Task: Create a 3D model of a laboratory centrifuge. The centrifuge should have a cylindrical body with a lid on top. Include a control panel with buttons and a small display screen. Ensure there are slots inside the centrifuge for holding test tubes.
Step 87:
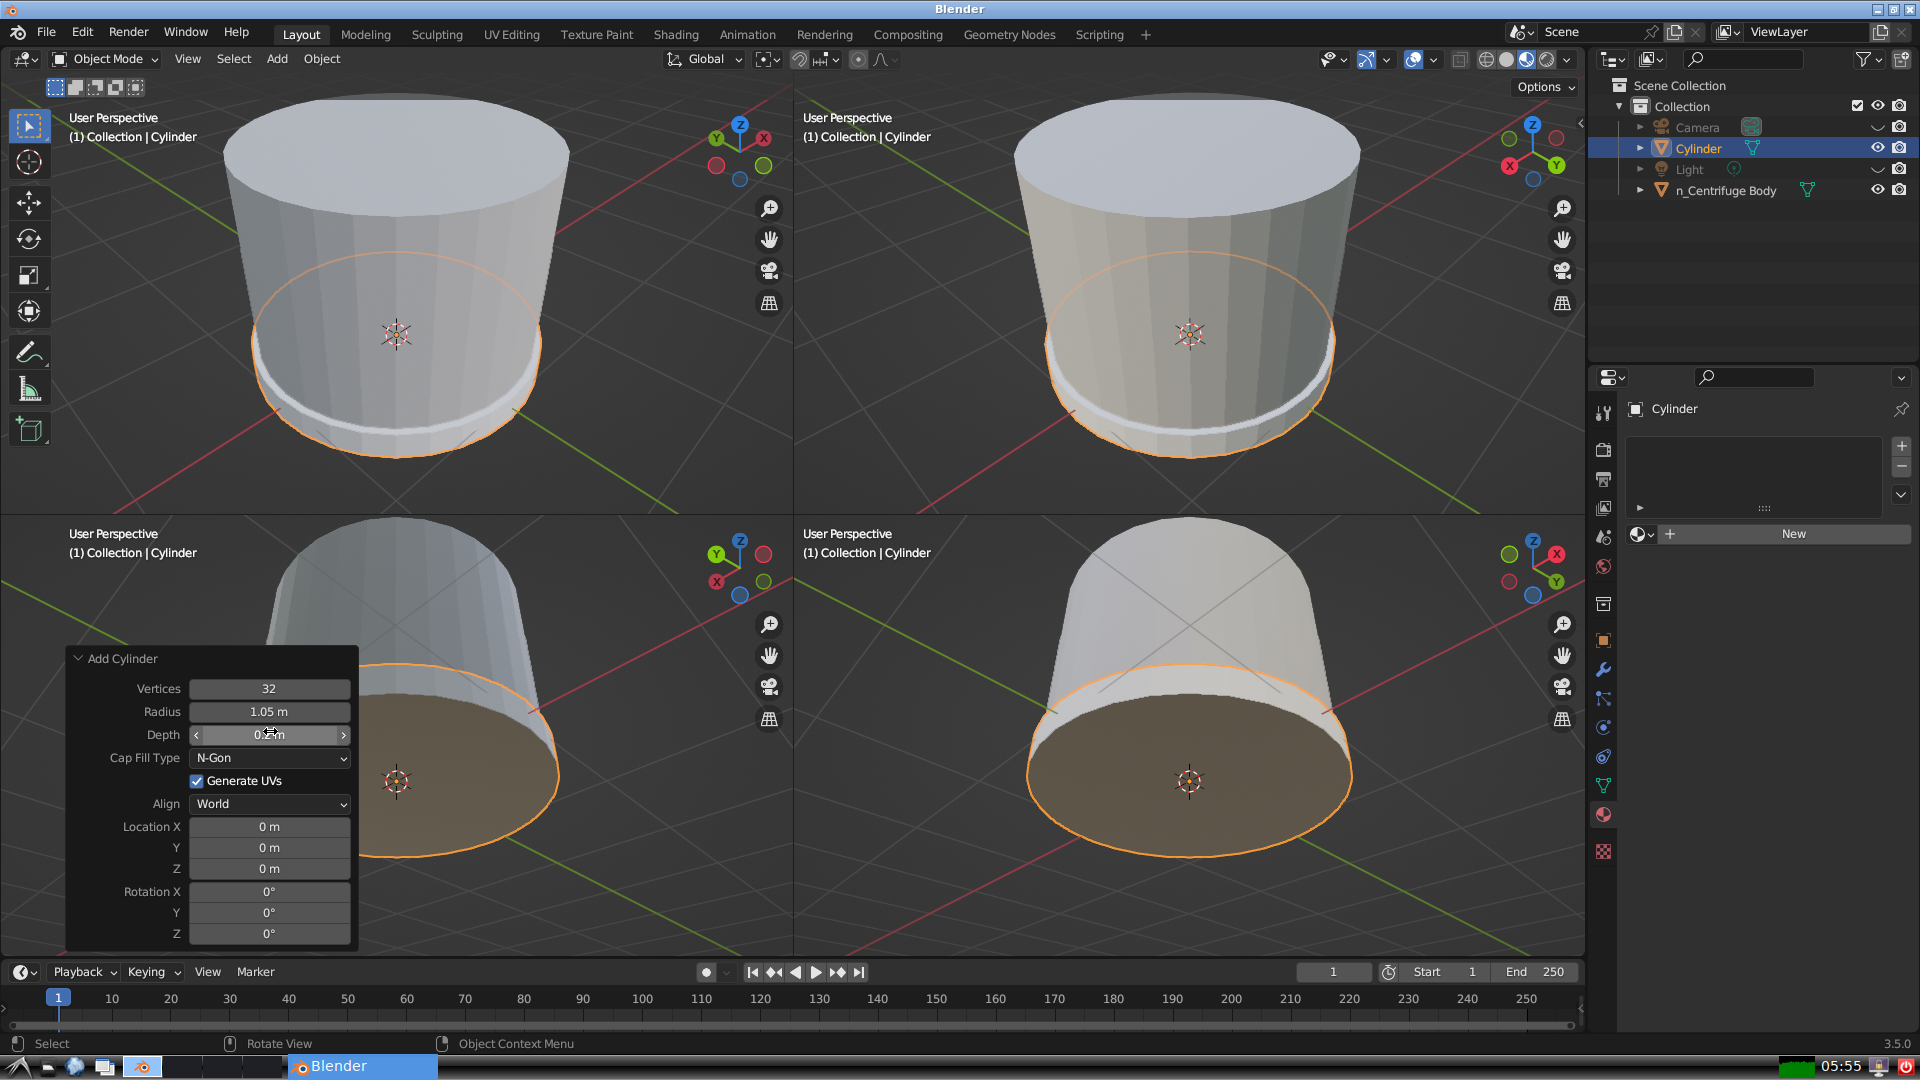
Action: {"mouse_move": [270, 824]}